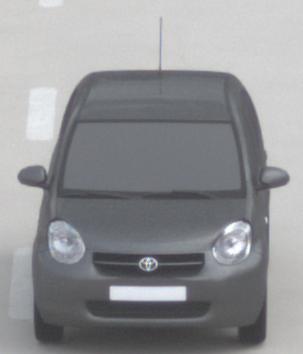
Make: Toyota
Model: Passo
Detailed model: Toyota Passo X Yururi
Model produced from: 2010
Model produced until: 2016
Doors: 5
Color: gray
Road condition: dry road
Daytime: morning or afternoon
Contrast: low contrast